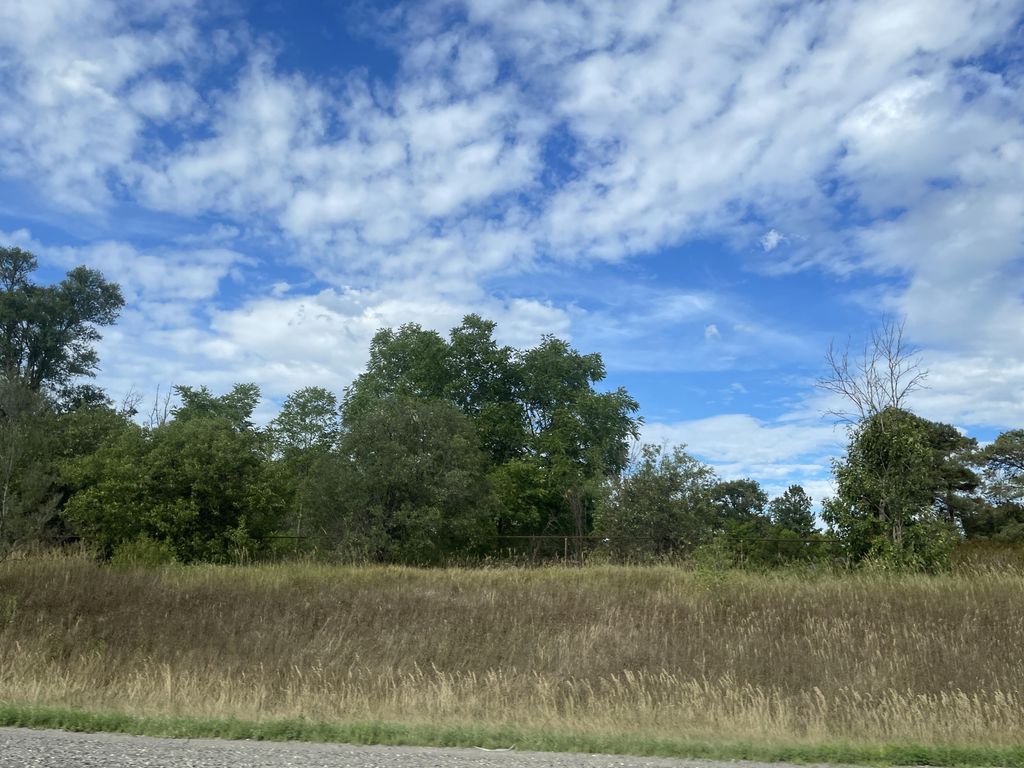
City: kitchener-waterloo